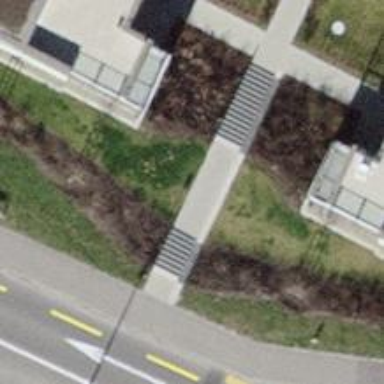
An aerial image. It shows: Steps made of paving stones.